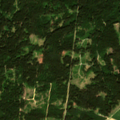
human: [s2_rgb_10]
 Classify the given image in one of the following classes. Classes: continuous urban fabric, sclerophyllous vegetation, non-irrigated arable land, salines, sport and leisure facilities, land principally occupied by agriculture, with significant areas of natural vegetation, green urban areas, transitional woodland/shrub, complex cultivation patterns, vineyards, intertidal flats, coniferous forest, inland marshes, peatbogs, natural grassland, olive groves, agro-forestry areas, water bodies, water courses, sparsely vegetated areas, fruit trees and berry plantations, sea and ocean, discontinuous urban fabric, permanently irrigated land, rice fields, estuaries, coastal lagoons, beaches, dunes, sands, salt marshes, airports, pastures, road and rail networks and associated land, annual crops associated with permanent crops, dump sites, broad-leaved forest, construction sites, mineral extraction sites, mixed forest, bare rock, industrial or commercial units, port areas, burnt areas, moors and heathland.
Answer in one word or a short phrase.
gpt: non-irrigated arable land, coniferous forest